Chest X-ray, AP view. Patient: 58 years old, sex F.
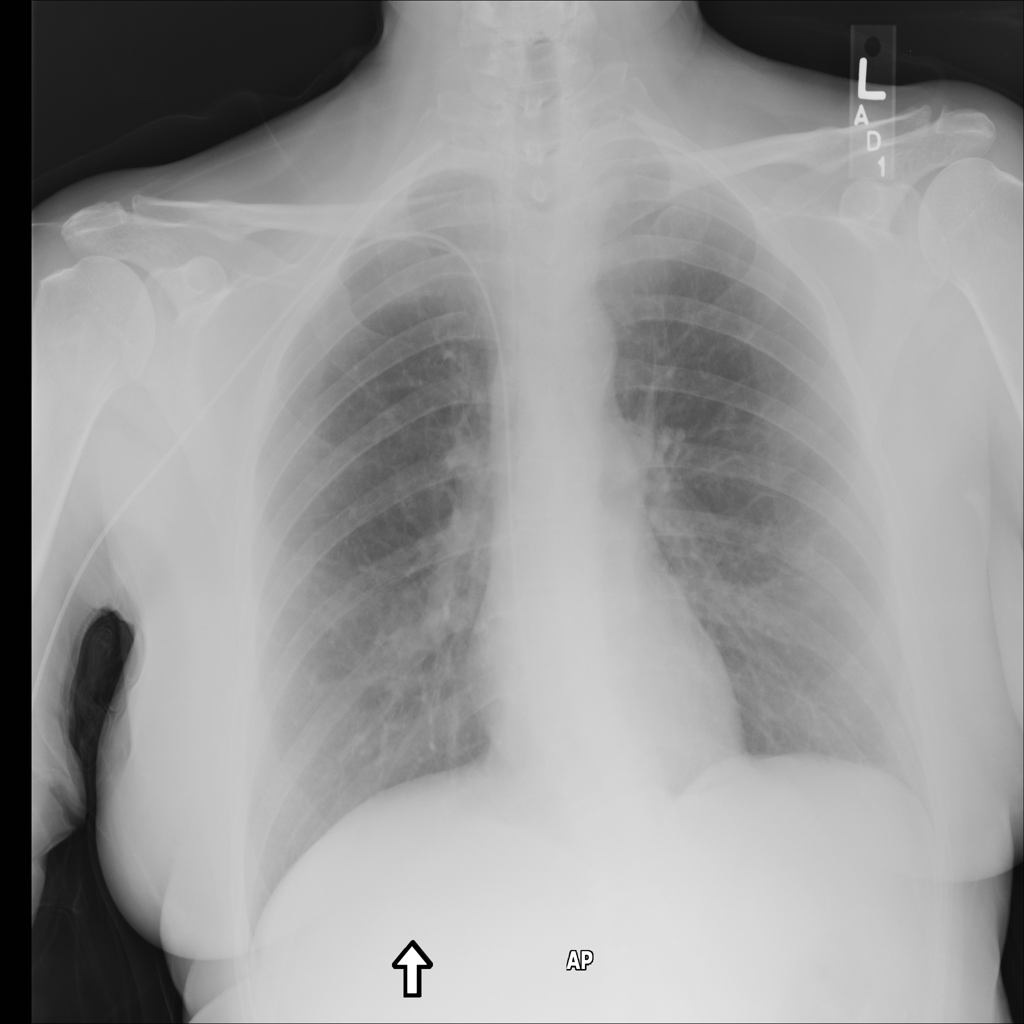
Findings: No Finding